Question: I'm trying to replicate the application grid that Android have by default, loading all the "launchable" appliactions.
I do it this way.
'''
//generate the intent to get the application list
final Intent mainIntent = new Intent(Intent.ACTION_MAIN, null);
mainIntent.addCategory(Intent.CATEGORY_LAUNCHER);
PackageManager manager = getPackageManager();
applicationList = manager.queryIntentActivities(mainIntent, 0);
//sort the list
Collections.sort(applicationList, new ResolveInfo.DisplayNameComparator(manager));
//user in calculating percentage.
if (applicationList.size() > 0 ){
for (ResolveInfo info : applicationList) {
'''
once I've the list handle it to show the name + icon of the application in a grid view, but when it comes to the camera, I keep getting the Gallery label and icon.
for getting the label I use:
'''
PackageManager manager = getPackageManager();
(String) manager.getApplicationLabel(applicationInfo)
'''
for getting the icon
'''
info.loadIcon(getContext().getPackageManager());
'''
where info is a ApplicationInfo object.
I wonder what could be happening.
so far I've just notice that application but it maybe another.
anyone know how can I get the Camera application from the camera ResolveInfo
while debuging I toke an screen shot this is the information I got for that ResolveInfo

Thanks in advice.
Cesar Glez.
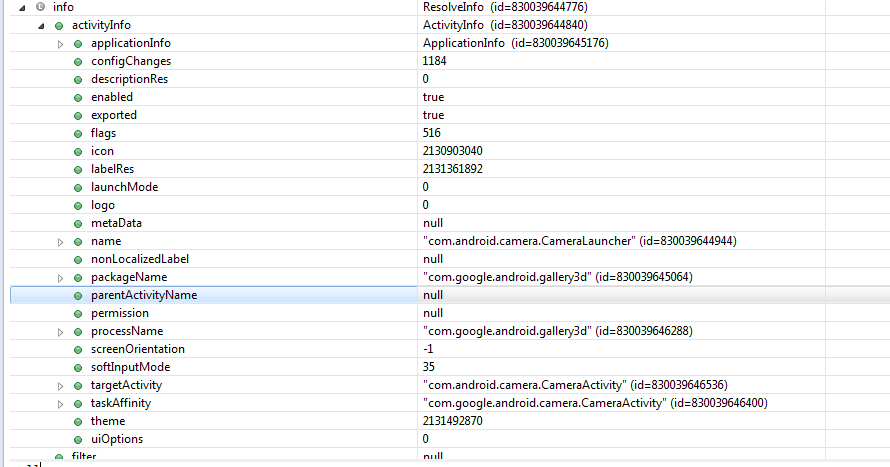
Answer: > I wonder what could be happening.
You are getting the icon and the label for the application. The "Camera" and the "Gallery" come from a single app with two launchable activities.
You need to get the icon and the label for the , not the . Call 'loadLabel()' and 'loadIcon()' on the 'ResolveInfo' to get the icon and label for the activity that the 'ResolveInfo' points to.
<URL> demonstrates building such a launcher, and it correctly gets the camera activity icon for its entry.